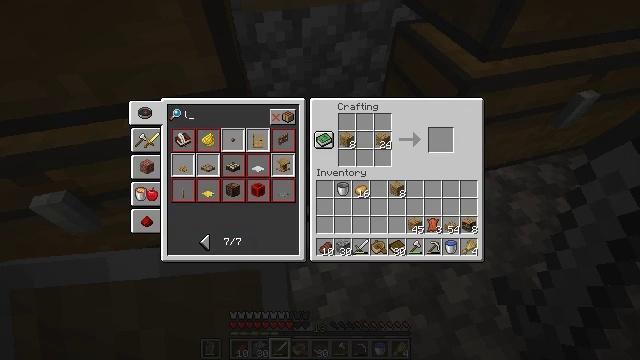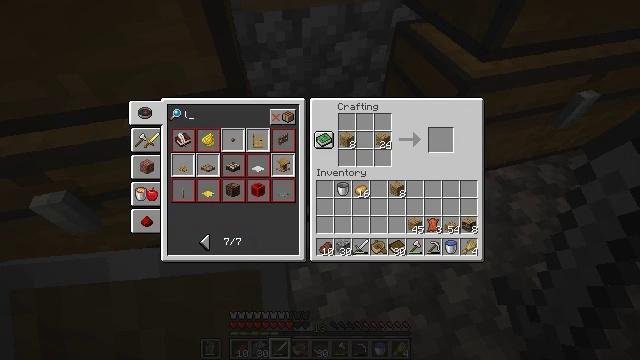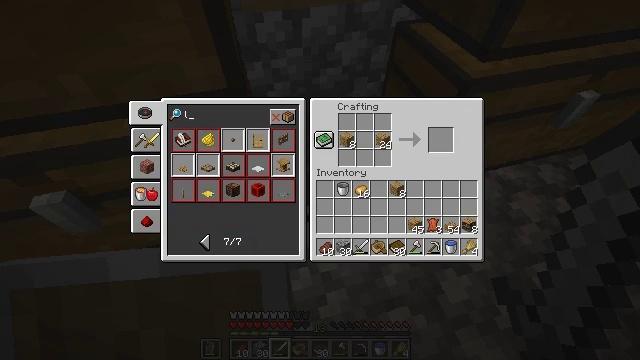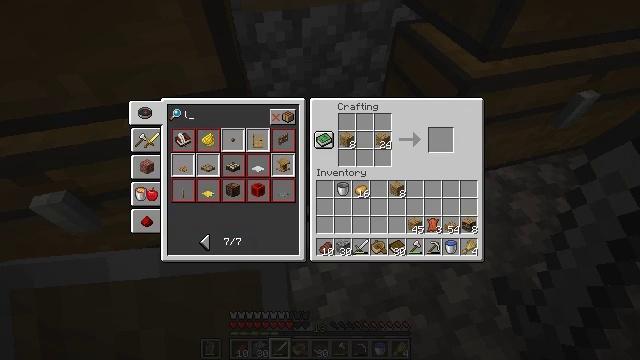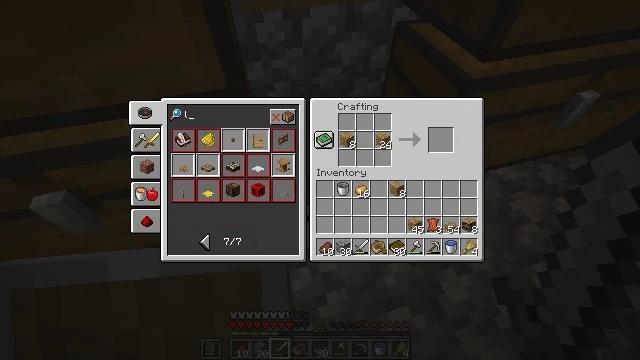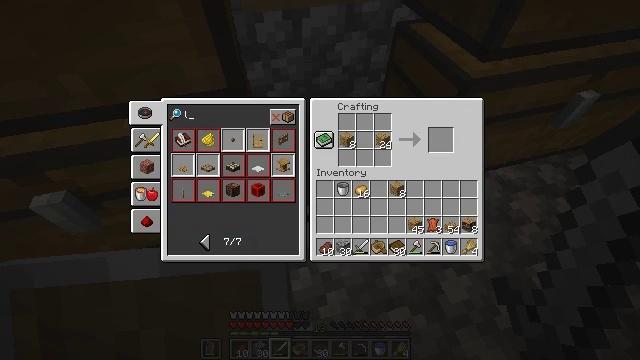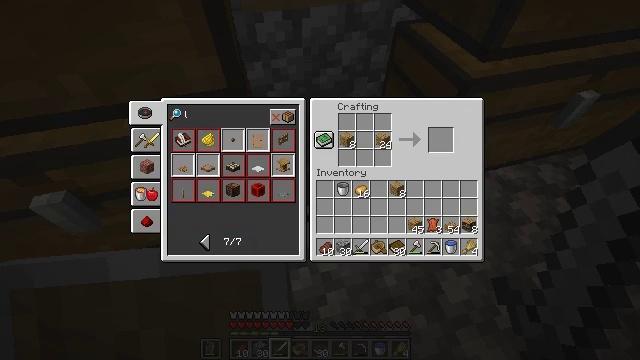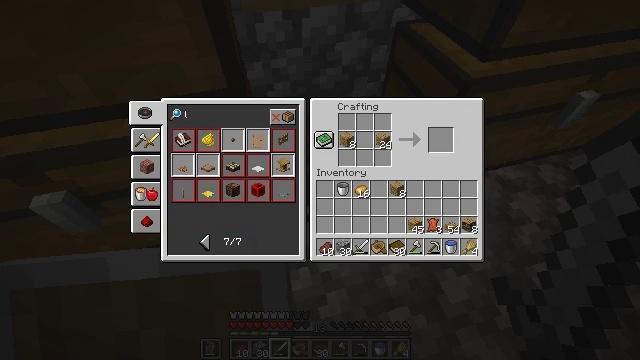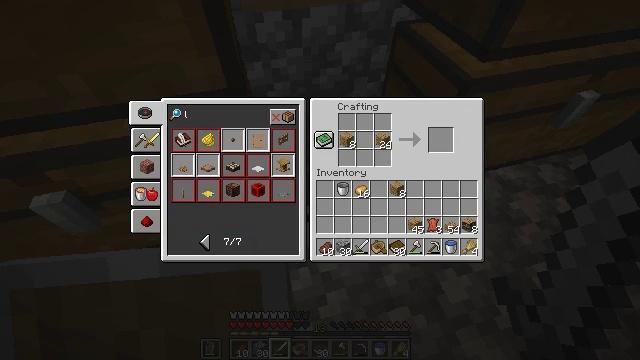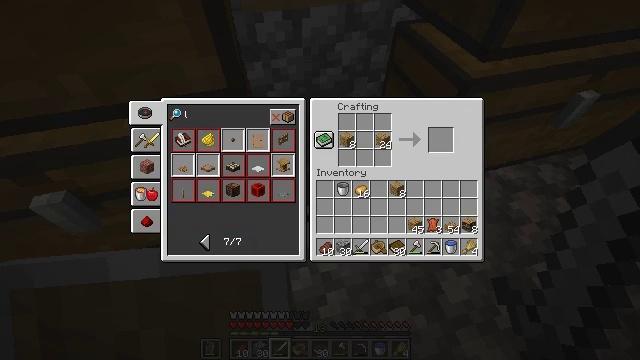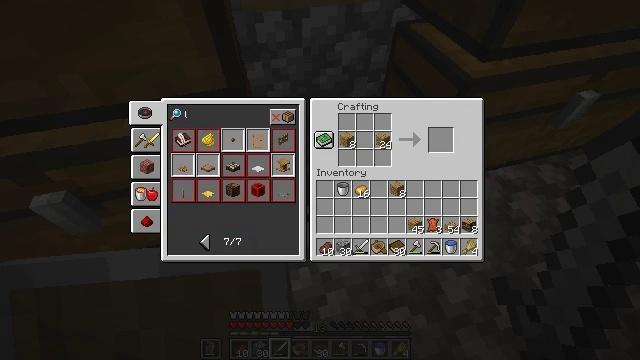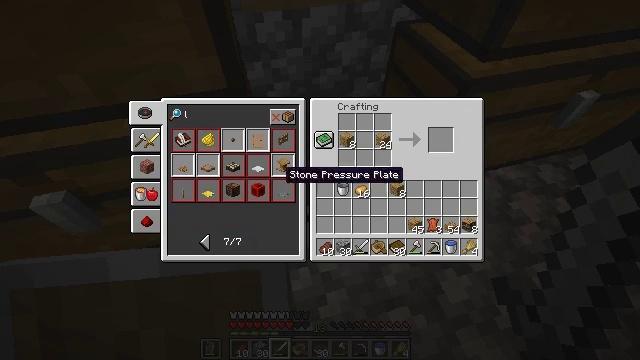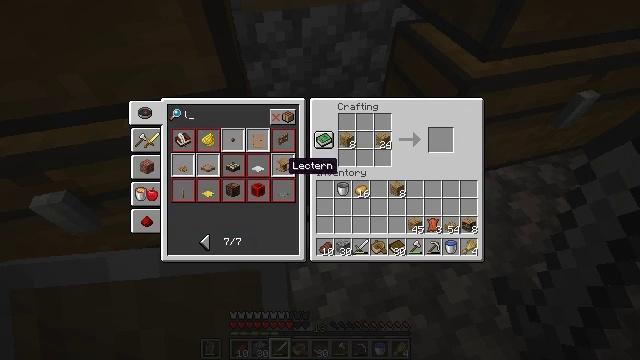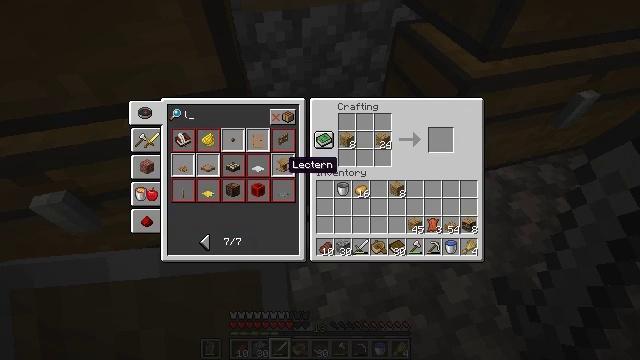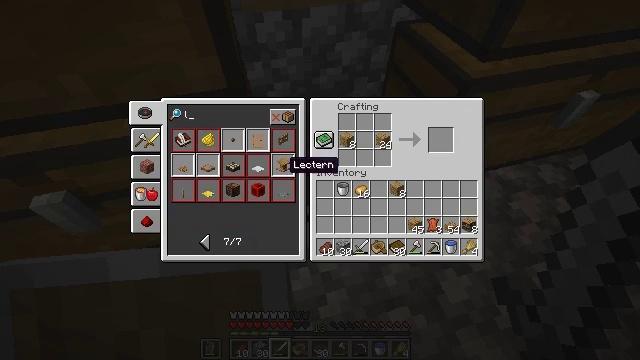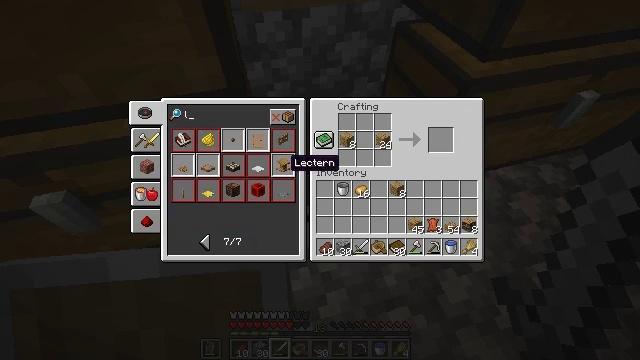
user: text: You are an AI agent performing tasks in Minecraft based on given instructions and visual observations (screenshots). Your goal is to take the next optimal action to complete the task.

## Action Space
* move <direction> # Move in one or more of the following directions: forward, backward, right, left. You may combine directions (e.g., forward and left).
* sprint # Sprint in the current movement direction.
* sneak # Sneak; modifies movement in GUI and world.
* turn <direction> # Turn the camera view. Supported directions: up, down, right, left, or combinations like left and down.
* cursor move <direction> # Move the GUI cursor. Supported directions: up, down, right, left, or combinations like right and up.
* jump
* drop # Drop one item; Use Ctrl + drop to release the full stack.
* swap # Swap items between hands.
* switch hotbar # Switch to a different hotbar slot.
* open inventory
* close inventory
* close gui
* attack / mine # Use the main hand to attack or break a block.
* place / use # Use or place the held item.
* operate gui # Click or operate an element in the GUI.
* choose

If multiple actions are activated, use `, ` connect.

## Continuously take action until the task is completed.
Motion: motion action
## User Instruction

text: Assemble wooden slabs and a bookshelf to create the lectern.
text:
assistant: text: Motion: no_op
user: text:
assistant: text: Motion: no_op
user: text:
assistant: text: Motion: no_op
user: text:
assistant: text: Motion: no_op
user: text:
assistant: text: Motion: no_op
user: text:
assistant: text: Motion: no_op
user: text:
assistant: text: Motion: no_op
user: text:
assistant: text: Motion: no_op
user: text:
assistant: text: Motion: turn up
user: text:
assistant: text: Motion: turn right and up
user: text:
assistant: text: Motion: turn right and up
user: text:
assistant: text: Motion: turn up
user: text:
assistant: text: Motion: no_op
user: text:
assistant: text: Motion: no_op
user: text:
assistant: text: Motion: no_op
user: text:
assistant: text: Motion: no_op
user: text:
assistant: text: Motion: no_op
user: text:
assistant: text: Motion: no_op
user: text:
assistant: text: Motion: no_op
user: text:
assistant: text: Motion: sneak
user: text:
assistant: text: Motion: sneak
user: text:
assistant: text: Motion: sneak
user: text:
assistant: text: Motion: sneak, attack / mine
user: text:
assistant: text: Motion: sneak, attack / mine
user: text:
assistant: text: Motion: sneak
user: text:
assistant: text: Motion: sneak
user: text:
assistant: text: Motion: sneak
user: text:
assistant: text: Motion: sneak, turn right
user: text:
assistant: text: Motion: sneak, turn right
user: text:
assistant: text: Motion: turn right